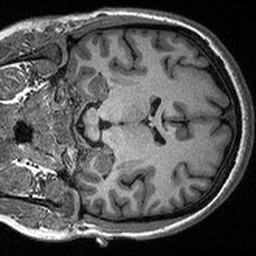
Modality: T1w
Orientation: coronal
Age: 31
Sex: female